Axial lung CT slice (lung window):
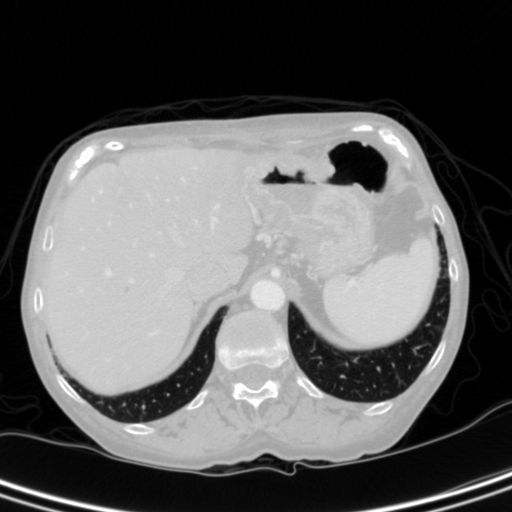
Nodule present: no